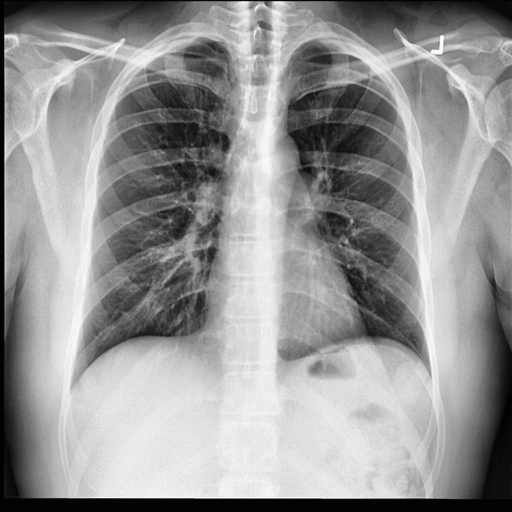
Finding: NORMAL